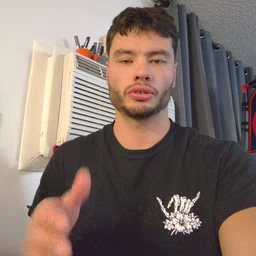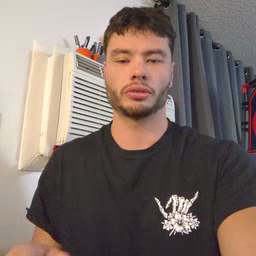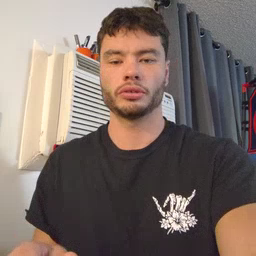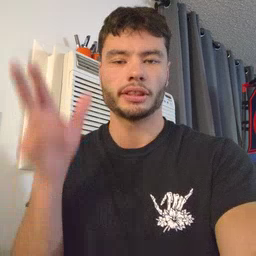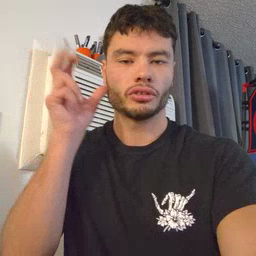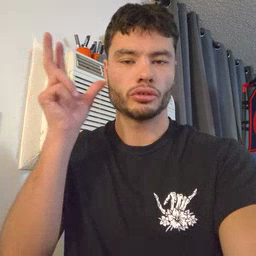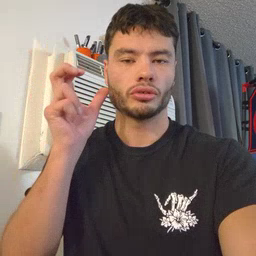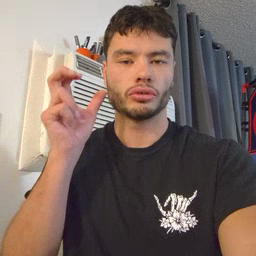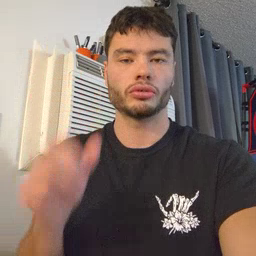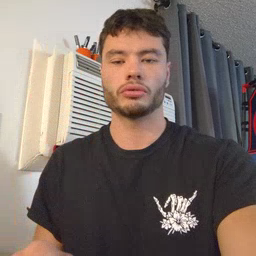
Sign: hear